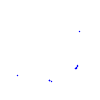
Particle: proton